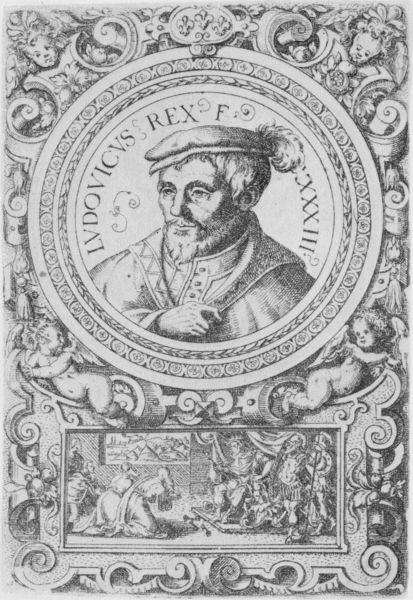
Titel: Bildnis von Ludwig VIII, König von Frankreich
Künstler: Jost Amman
Institution: (Seriendruck)
Schlagwörter: berg, feder, gemälde, hand, mann, umhang, weiß, frauen, menschen, blumen, hut, mund, nase, profil, raum, schwarz, stirn, szene, zeichnung, blick, ornament, alt, bart, kappe, mütze, augen, gesicht, kragen, mensch, rahmen, vollbart, bildnis, hals, portrait, porträt, haare, mantel, kind, knopf, kinder, kreis, rund, engel, holzschnitt, schrift, berge, grafik, graphik, rand, kaiser, könig, thron, tafel, inschrift, ziffern, ornamente, verzierung, knöpfe, jahreszahl, ring, name, buch, medaillon, rechteck, druck, stich, schwarzweiß, text, herrscher, fries, wappen, schnörkel, voluten, ziffer, schnecken, lilien, putten, anbetung, putti, flugblatt, ludwig, römisch, latein, umschrift, frühe neuzeit, neuzeit, schrif, codex, kodex, trhon, ludovicus, rex, salomon, böumen, krasue, feder am hut, tporträt, 33, puttenköpfe, anndruck, ludovicus rex